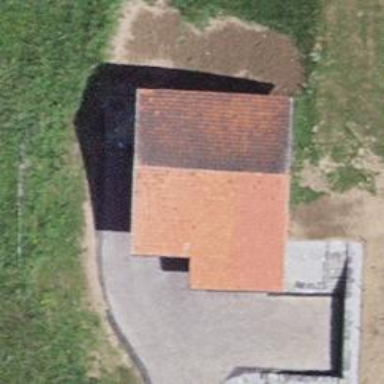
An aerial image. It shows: Farm building.